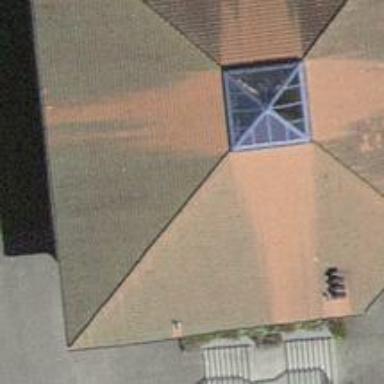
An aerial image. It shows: Building with pyramidal roof made of roof tiles.